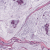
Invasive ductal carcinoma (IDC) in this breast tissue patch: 1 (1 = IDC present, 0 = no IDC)